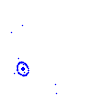
Particle: proton